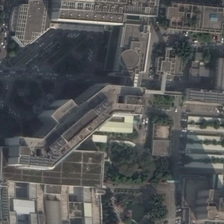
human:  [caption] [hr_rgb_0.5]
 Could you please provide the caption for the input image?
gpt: many buildings and some green trees are in a commercial area .

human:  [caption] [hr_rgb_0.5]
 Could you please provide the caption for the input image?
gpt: many buildings and some green trees are in a commercial area .

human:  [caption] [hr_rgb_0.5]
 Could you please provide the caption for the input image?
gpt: many buildings and some green trees are in a commercial area .

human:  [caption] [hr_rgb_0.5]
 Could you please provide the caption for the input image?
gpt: many buildings and some green trees are in a commercial area .

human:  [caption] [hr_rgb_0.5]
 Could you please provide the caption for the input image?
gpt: many buildings and some green trees are in a commercial area .